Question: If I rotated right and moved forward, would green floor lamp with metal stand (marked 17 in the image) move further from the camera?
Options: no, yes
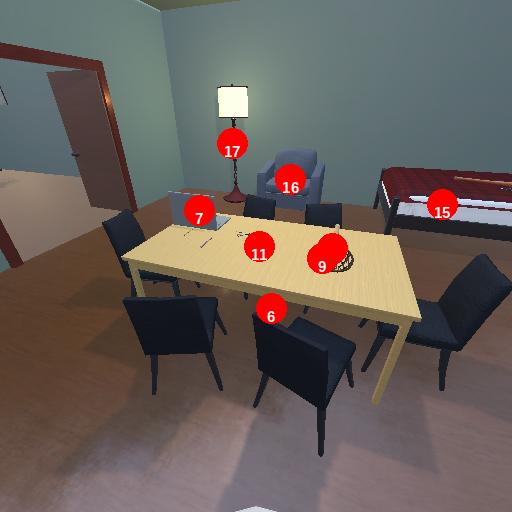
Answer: no